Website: bh-photo
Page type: account-selection
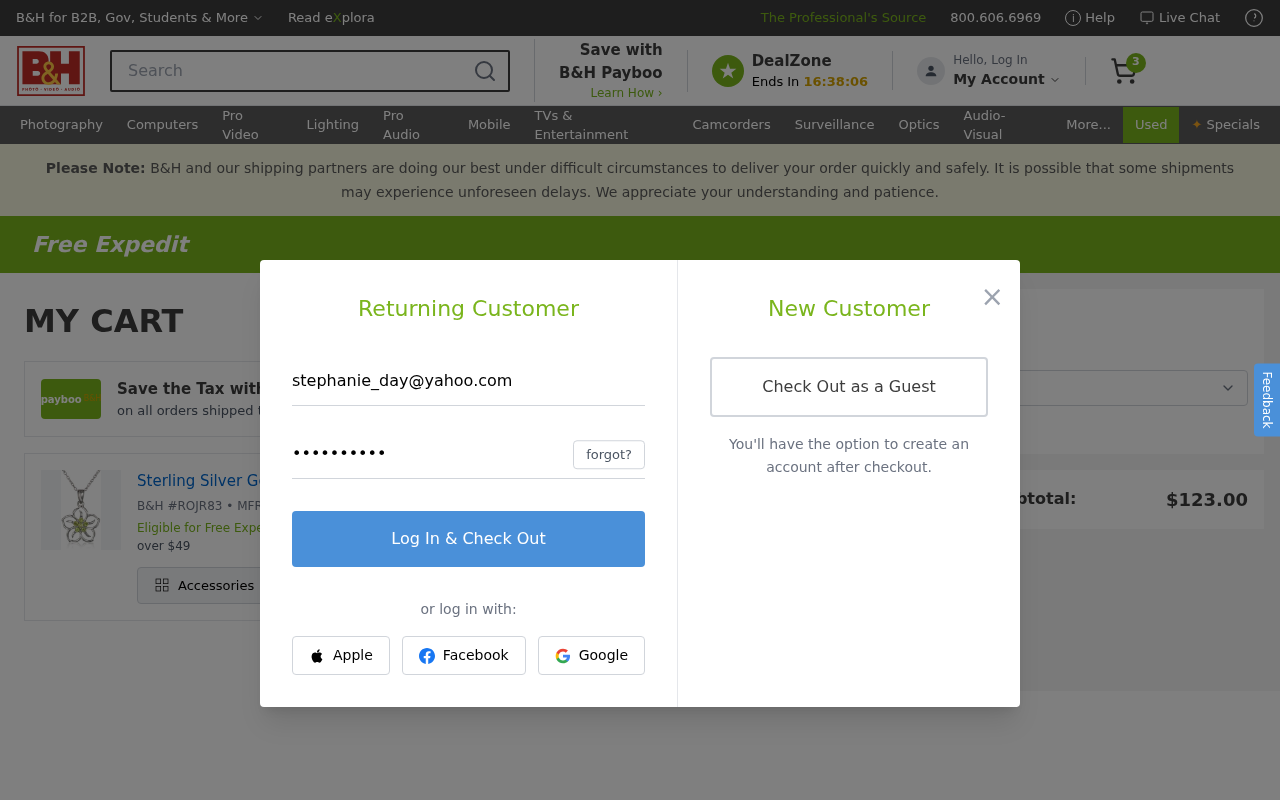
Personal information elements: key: PII_EMAIL
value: stephanie_day@yahoo.com
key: PII_POSTCODE
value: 67845
Product elements: key: PRODUCT1_NAME
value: Sterling Silver Gemstone Flower Pendant Necklace
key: PRODUCT1_QUANTITY
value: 3
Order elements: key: ORDER_NUM_ITEMS
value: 3
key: ORDER_SUBTOTAL
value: $123.00
Search elements: key: HEADER_SEARCH
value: Search
Other elements: key: BH_ITEM_NUMBER
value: ROJR83
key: MFR_NUMBER
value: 39406G